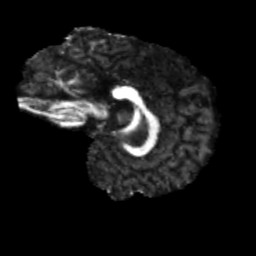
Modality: FA
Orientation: sagittal
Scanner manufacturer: siemens
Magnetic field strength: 3 T
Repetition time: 4 s
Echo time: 0.0594 s